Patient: sex M, age 76
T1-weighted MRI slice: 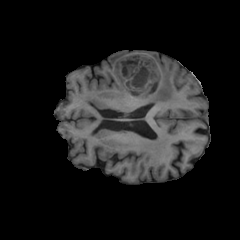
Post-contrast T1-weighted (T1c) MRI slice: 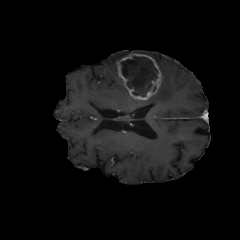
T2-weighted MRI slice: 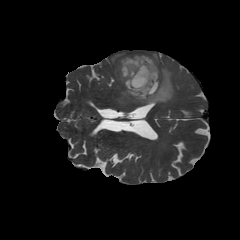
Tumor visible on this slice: yes
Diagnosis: Glioblastoma, IDH-wildtype
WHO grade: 4